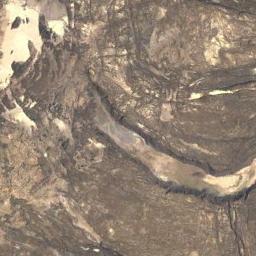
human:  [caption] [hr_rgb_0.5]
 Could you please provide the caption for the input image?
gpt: The mountain is full of black soil .

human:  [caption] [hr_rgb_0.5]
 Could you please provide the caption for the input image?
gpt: There is a cliff in the mountains .

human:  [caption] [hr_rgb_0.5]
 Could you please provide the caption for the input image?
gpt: The mountain has a rugged surface and its rocks are brown .

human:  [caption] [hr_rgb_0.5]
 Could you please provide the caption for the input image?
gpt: There is the mountain of uneven .

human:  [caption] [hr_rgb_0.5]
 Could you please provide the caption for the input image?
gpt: There are some yellow sand on the brown mountain .